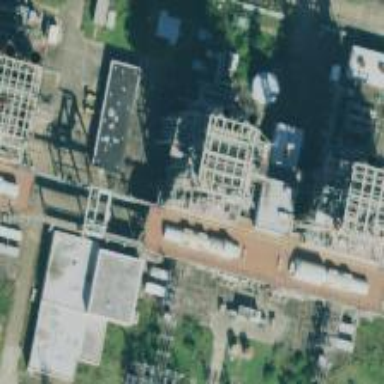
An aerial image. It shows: Generator is pictured.